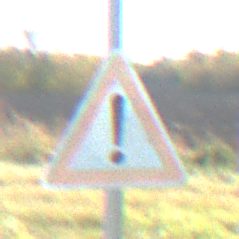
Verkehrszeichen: Gefahrenstelle
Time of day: MorningAfternoon
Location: Outdoor (Nature)
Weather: Clear
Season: Autumn
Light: Natural